Question: Here is the VB.NET method currently used, which works just fine.
'''
Private Sub editMetadata(ByRef bmp1 As Bitmap, ByVal intTitleId As Integer, ByVal strTitle As String)
Dim ci As System.Reflection.ConstructorInfo = _
GetType(PropertyItem).GetConstructor(BindingFlags.NonPublic Or _
BindingFlags.Instance Or BindingFlags.[Public], Nothing, New Type() {}, Nothing)
Dim outPropertyItem As PropertyItem = DirectCast(ci.Invoke(Nothing), PropertyItem)
outPropertyItem.Id = intTitleId
' Type=1 means Array of Bytes.
outPropertyItem.Type = 1
outPropertyItem.Len = strTitle.Length
outPropertyItem.Value = Encoding.Unicode.GetBytes(strTitle)
bmp1.SetPropertyItem(outPropertyItem)
End Sub
'''
---
---
Now in C#, I've run into a road block with the very first line of this method.
'''
System.Reflection.ConstructorInfo ci =
GetType(PropertyItem).GetConstructor( BindingFlags.NonPublic ||
BindingFlags.Instance || BindingFlags.[Public], null, new Type() {}, null);
'''
---
---
After converting syntax from VB to C# (what I'm familiar with) I've still got 6 errors on this one section.

---
---
So, the issue could be solved a couple ways...
What's the right C# syntax for the code shown above.
OR..
How do I edit the files metadata correctly in C#.
Thank you for any help!
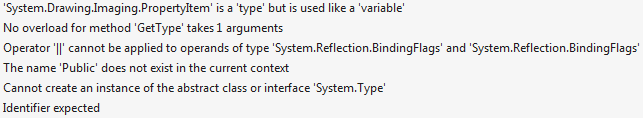
Answer: '''
System.Reflection.ConstructorInfo ci =
typeof(PropertyItem).GetConstructor( BindingFlags.NonPublic |
BindingFlags.Instance | BindingFlags.Public, null, new Type[] {}, null);
'''